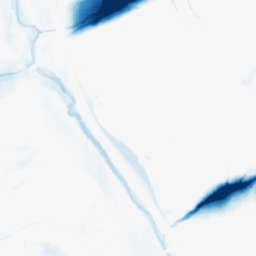
Category: morphological
Decomposition family: morphological_ellipse
Decomposition parameters: operation: closing
width: 50
height: 10
Upsampling method: sinc_hamming
Upsampling parameters: scale: 8
kernel_size: 16
Upsampling scale: 8